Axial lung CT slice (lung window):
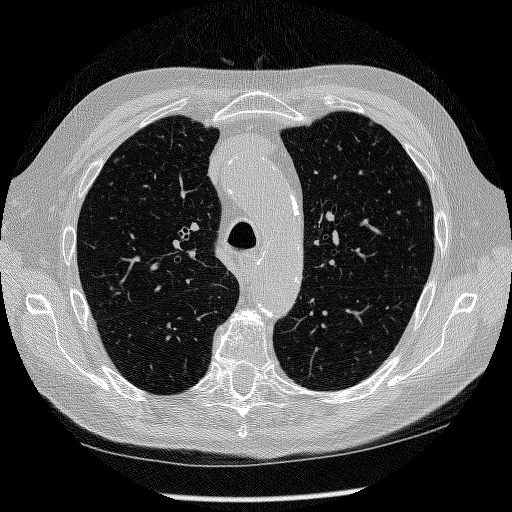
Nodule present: no